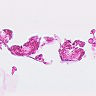
Metastatic tissue present: no